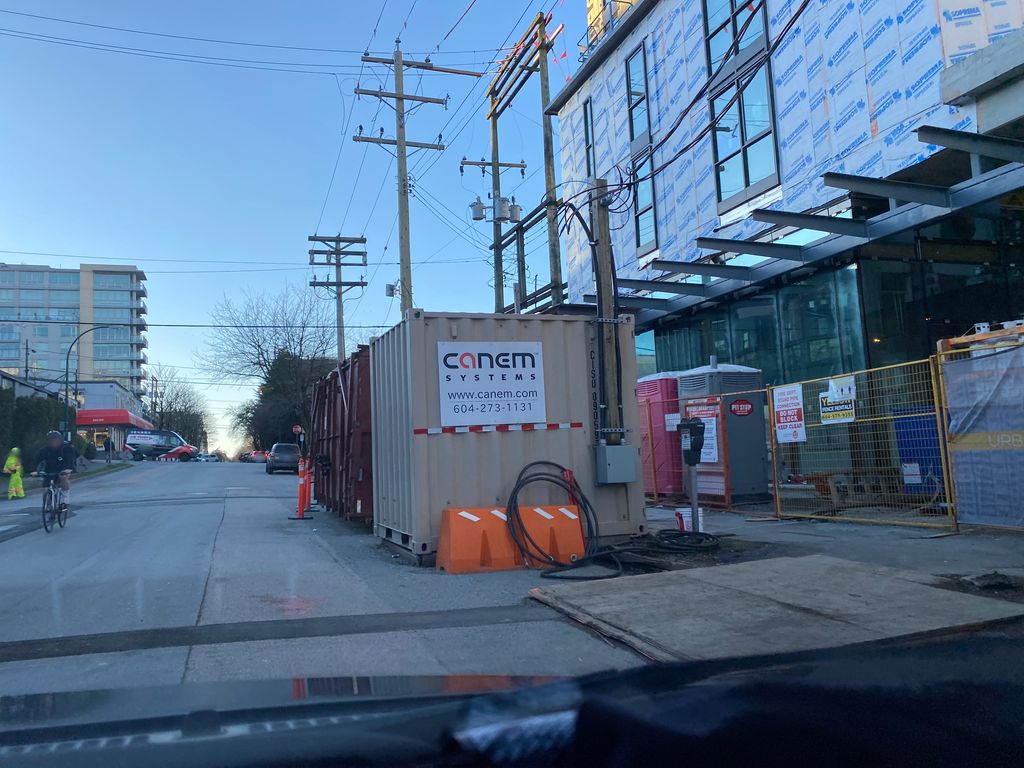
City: vancouver